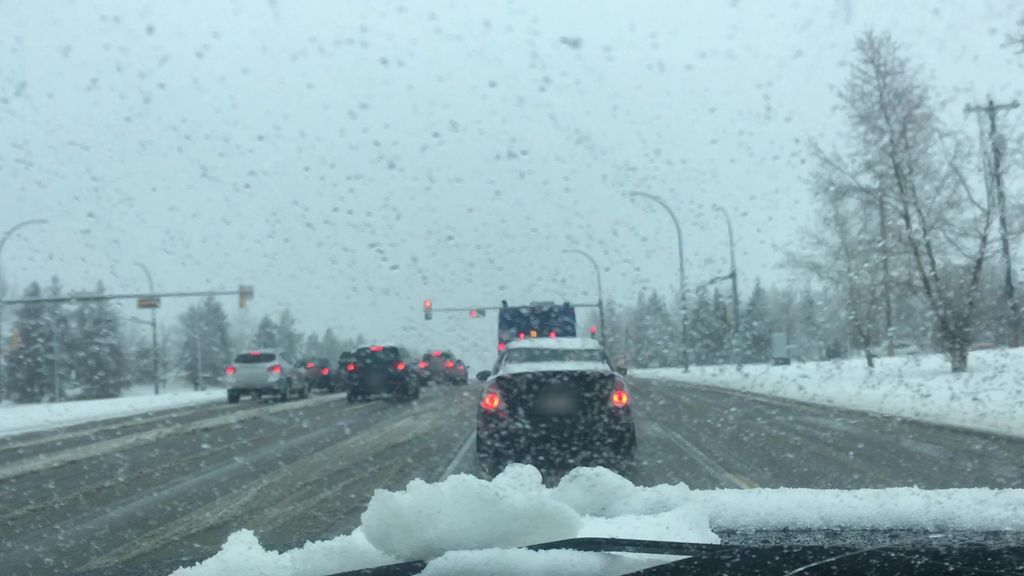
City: edmonton